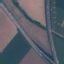
Label: Highway